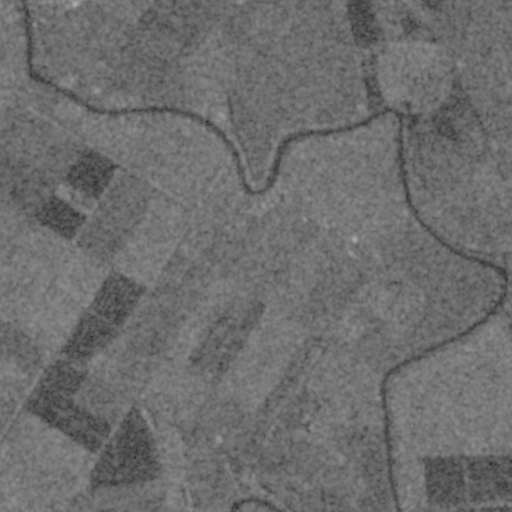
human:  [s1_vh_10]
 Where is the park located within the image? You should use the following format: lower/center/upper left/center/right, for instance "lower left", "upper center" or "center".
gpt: The park is located in the upper left of the image.
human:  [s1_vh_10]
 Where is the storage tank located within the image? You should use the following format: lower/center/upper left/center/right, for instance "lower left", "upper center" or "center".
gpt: The storage tank is located in the upper left of the image.
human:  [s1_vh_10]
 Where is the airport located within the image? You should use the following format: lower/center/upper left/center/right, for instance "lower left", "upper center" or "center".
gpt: There is no airport in the image.

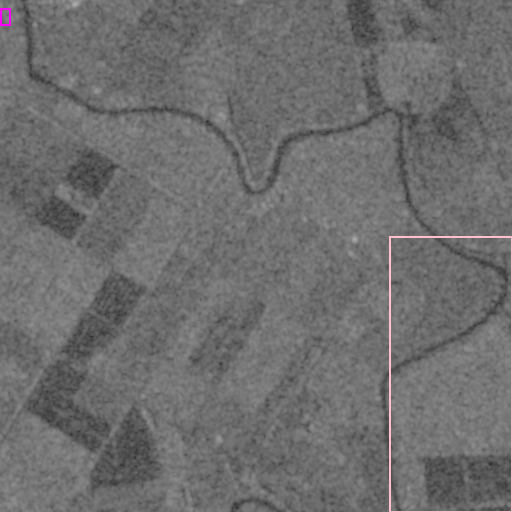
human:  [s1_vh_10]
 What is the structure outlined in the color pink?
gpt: The structure outlined in pink is a crop field.
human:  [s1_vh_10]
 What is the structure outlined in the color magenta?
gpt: The structure outlined in magenta is a park.
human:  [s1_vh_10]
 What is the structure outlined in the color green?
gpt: There is no green outline.